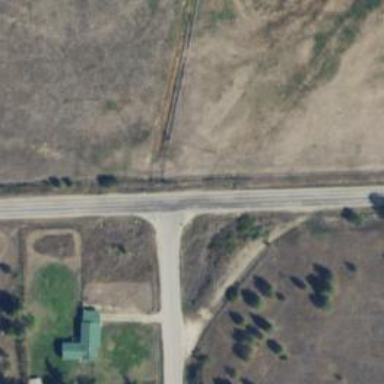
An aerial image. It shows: Unclassified road.